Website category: sports
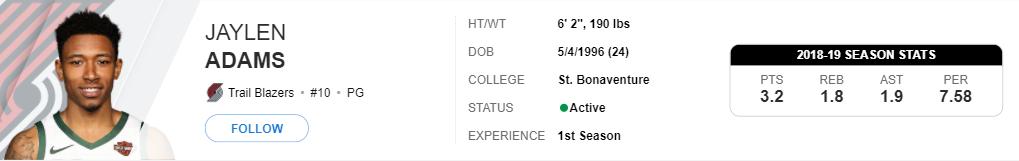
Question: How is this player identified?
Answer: Jaylen Adams

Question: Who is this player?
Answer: Jaylen Adams

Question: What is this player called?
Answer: Jaylen Adams

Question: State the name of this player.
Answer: Jaylen Adams

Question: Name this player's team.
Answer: Trail Blazers

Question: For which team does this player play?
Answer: Trail Blazers

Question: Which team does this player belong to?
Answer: Trail Blazers

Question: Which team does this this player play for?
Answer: Trail Blazers

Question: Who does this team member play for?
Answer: Trail Blazers

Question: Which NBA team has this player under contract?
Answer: Trail Blazers

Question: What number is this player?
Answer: #10

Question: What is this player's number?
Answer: #10

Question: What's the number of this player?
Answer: #10

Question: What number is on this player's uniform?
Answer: #10

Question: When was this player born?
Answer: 5/4/1996

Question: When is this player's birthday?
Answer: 5/4/1996

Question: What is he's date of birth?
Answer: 5/4/1996

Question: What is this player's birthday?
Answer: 5/4/1996

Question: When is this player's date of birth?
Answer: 5/4/1996

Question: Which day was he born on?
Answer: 5/4/1996

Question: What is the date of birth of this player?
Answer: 5/4/1996

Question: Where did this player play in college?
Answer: St. Bonaventure

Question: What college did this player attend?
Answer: St. Bonaventure

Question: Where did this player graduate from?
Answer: St. Bonaventure

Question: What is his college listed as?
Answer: St. Bonaventure

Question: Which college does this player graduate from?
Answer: St. Bonaventure

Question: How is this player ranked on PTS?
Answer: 3.2

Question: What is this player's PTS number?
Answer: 3.2

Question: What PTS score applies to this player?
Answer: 3.2

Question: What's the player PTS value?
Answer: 3.2

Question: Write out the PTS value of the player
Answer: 3.2

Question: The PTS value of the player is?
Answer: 3.2

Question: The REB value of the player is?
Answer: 1.8

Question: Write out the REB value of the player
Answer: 1.8

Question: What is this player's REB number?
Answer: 1.8

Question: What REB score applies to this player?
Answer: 1.8

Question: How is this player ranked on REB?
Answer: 1.8

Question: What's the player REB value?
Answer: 1.8

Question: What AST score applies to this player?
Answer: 1.9

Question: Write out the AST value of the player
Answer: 1.9

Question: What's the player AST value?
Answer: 1.9

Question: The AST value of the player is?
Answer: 1.9

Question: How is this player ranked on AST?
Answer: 1.9

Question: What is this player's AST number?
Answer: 1.9

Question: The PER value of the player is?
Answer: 7.58

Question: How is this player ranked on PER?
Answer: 7.58

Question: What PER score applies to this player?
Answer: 7.58

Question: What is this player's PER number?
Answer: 7.58

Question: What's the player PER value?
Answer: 7.58

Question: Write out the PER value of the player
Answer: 7.58

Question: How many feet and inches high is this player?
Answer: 6' 2"

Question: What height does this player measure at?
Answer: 6' 2"

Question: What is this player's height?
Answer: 6' 2"

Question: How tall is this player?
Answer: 6' 2"

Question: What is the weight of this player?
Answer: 190 lbs

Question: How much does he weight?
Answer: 190 lbs

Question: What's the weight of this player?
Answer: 190 lbs

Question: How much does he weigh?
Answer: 190 lbs

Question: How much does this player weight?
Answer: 190 lbs